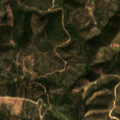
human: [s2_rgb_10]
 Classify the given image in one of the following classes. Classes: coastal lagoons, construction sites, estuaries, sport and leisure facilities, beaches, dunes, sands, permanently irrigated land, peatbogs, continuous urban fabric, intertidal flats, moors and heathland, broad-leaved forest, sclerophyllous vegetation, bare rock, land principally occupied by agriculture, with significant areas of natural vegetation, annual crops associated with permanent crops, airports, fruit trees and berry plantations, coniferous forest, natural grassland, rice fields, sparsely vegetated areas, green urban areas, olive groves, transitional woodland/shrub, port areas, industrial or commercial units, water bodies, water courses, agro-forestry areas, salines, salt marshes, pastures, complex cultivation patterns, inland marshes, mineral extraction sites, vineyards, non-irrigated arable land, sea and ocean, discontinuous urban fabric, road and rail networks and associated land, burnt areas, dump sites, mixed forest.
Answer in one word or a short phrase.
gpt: broad-leaved forest, sclerophyllous vegetation, transitional woodland/shrub